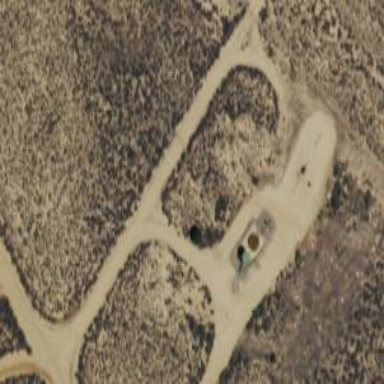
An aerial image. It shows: Storage tank with man-made structure.